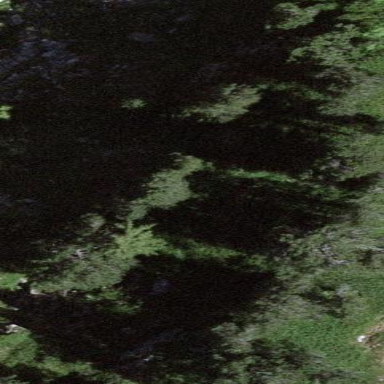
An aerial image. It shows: Patch of scrub vegetation.